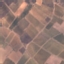
Land use / land cover: PermanentCrop